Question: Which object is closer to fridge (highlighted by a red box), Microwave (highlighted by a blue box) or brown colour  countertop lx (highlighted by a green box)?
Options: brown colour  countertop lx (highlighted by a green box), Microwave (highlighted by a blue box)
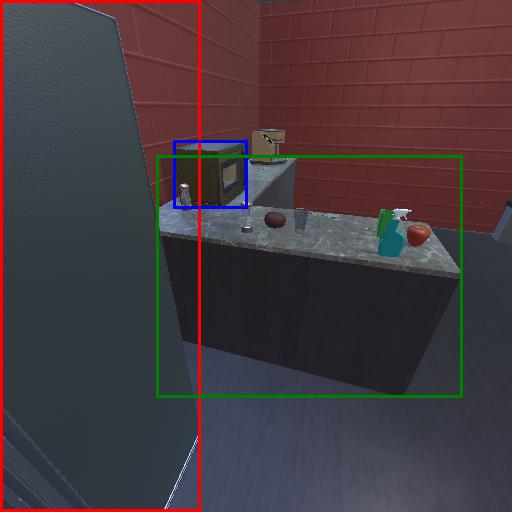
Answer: brown colour  countertop lx (highlighted by a green box)